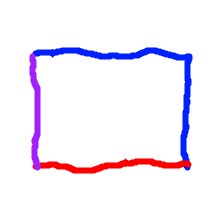
Shape: rectangle